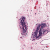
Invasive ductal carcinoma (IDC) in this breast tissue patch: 0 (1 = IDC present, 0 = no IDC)